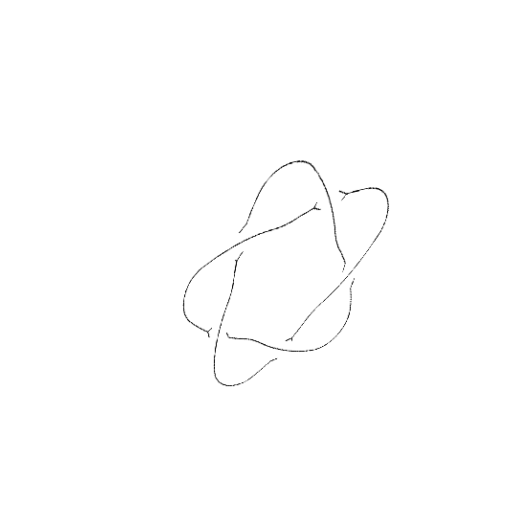
Crossing number: 5